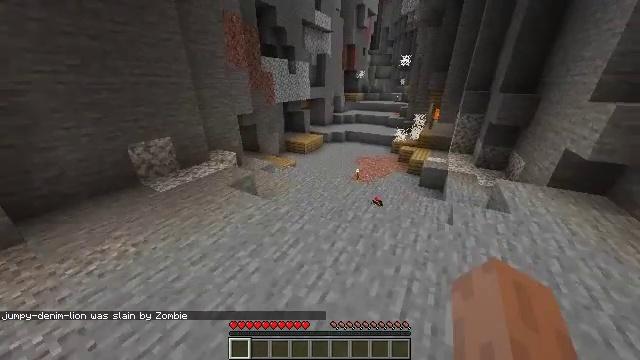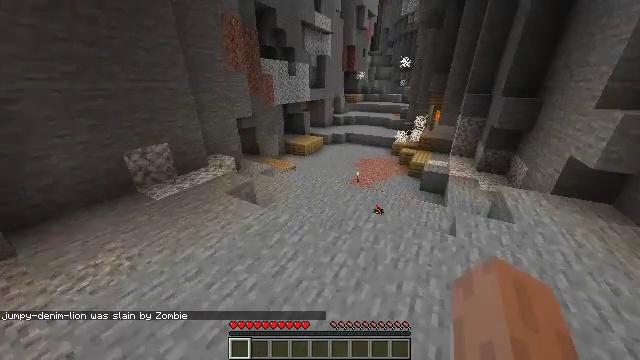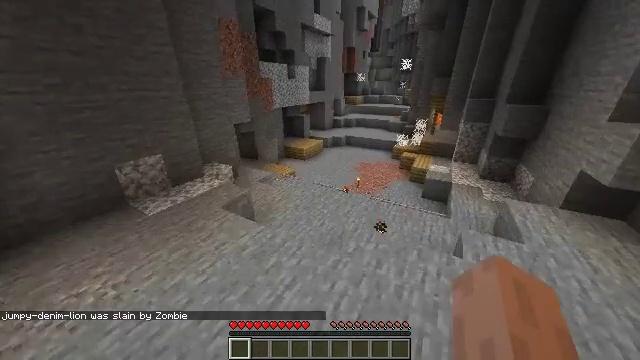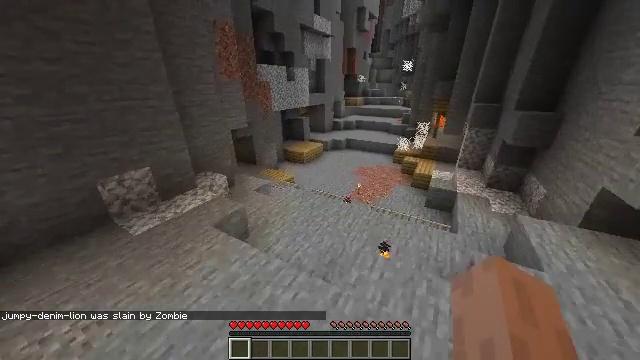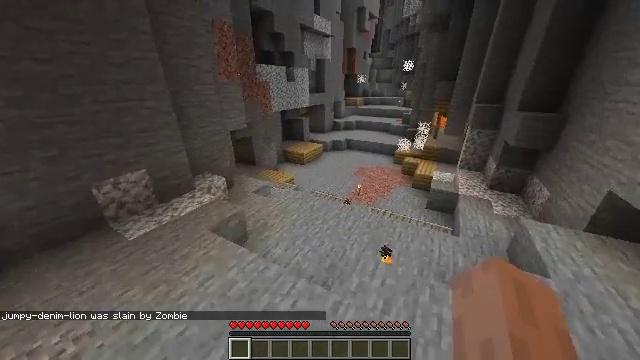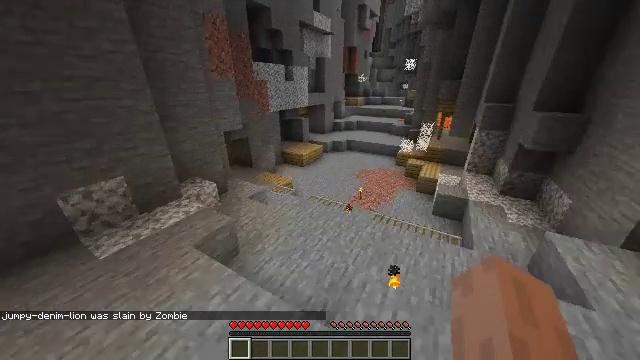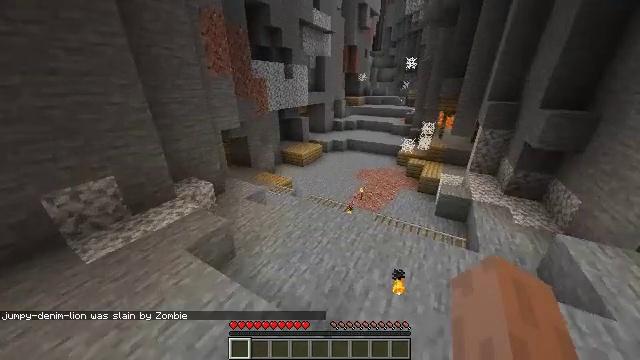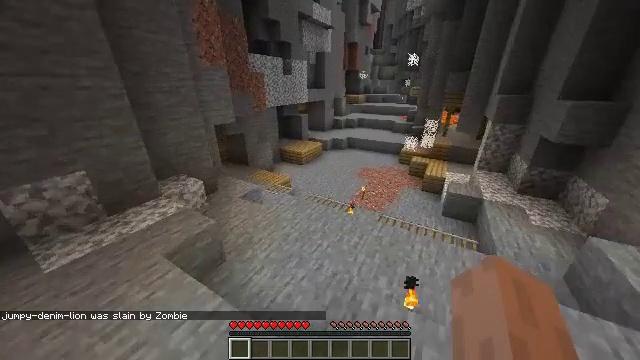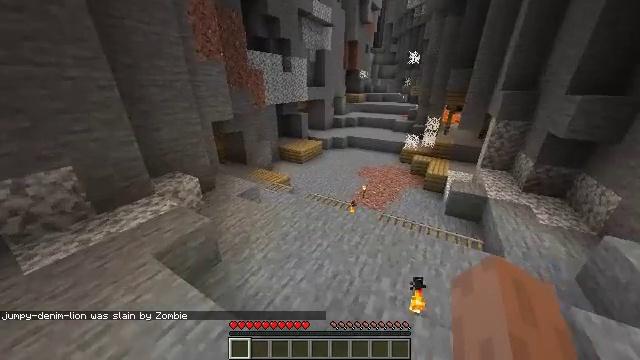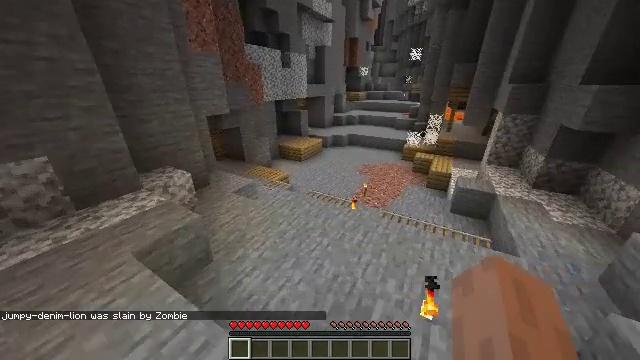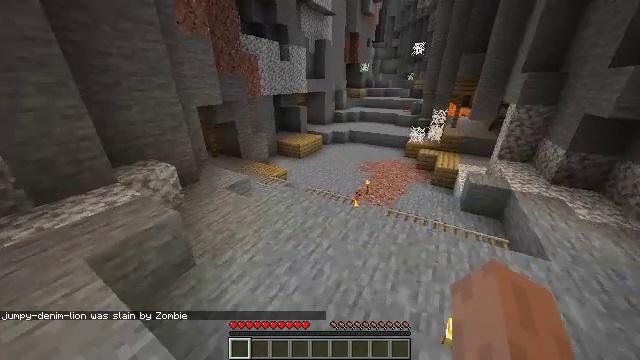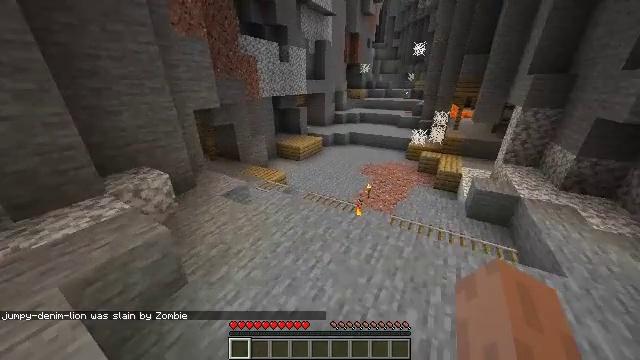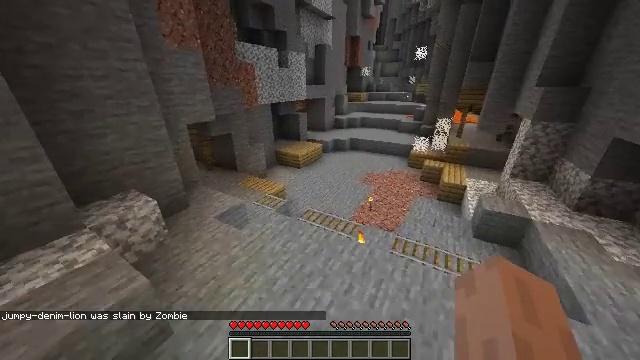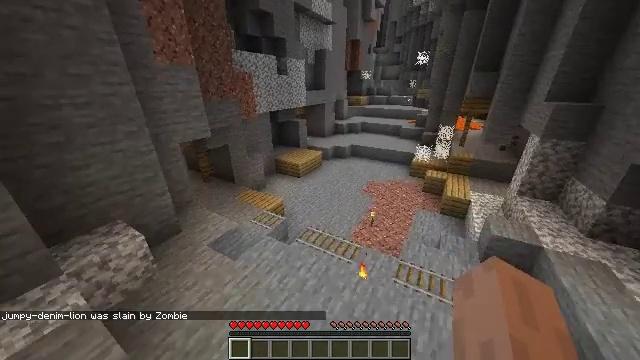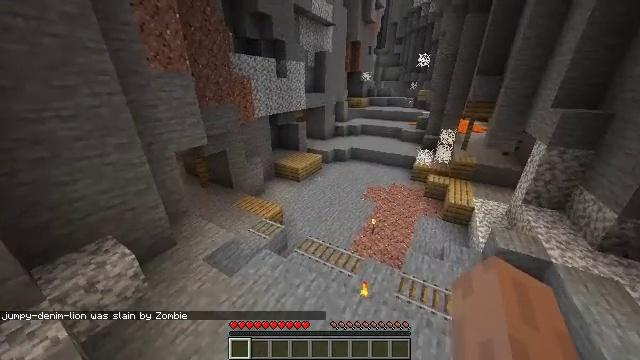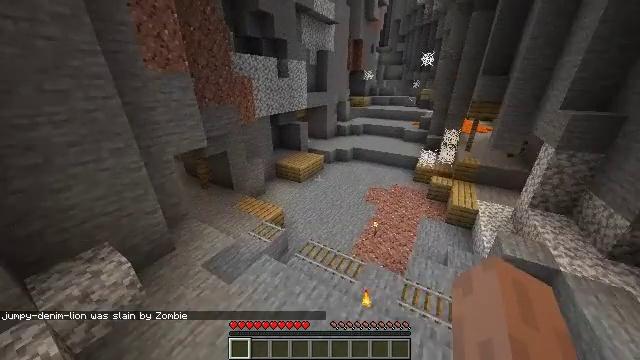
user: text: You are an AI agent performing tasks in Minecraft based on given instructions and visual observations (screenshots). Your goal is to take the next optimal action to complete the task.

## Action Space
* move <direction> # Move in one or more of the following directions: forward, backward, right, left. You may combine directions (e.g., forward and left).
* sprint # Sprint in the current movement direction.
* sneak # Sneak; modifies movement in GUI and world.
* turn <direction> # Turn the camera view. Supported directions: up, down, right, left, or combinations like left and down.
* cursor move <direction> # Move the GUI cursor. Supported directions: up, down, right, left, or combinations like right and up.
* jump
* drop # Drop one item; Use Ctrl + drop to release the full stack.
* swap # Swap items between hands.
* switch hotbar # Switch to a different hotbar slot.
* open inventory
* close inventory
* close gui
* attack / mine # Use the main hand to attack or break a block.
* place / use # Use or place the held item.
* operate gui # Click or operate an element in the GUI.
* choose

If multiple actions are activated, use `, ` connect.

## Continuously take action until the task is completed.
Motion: motion action
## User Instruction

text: Mine planks.
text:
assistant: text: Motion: move forward, jump
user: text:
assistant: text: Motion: move forward, jump
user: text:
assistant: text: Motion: move forward, jump
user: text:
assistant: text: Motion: move forward, jump
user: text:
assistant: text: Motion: move forward, jump
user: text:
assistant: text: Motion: move forward, jump
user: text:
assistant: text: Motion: move forward, jump
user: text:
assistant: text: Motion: move forward, jump
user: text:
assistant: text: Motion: move forward
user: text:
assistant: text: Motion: move forward
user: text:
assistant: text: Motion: move forward, jump
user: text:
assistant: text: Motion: move forward, jump
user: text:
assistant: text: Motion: move forward, jump
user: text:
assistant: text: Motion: move forward, jump
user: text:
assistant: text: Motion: move forward, jump
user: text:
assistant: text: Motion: move forward, turn left, jump
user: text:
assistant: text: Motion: move forward, jump
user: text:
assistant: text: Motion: move forward, jump
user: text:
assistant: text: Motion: move forward, jump
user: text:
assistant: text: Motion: move forward, jump
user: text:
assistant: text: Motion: move forward, jump
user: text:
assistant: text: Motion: move forward
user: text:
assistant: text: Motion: move forward
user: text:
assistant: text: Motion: move forward, jump
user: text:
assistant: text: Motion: move forward, jump
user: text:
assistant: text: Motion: move forward and move right, jump
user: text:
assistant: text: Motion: move forward and move right, jump
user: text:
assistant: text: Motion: move forward and move right, turn left, jump
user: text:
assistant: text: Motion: move forward and move right, turn left, jump
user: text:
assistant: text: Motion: move forward and move right, turn left, jump